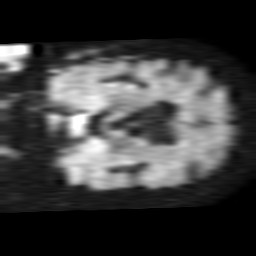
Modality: TRACE
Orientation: coronal
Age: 65
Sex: male
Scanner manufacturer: philips
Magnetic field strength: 1.5 T
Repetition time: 5.786 s
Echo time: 0.07488 s